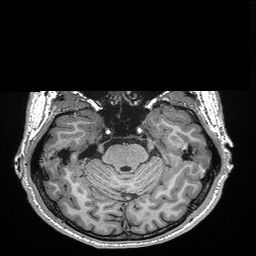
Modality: T1w
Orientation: coronal
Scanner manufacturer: siemens
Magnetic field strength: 3 T
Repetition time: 2.3 s
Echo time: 0.00298 s